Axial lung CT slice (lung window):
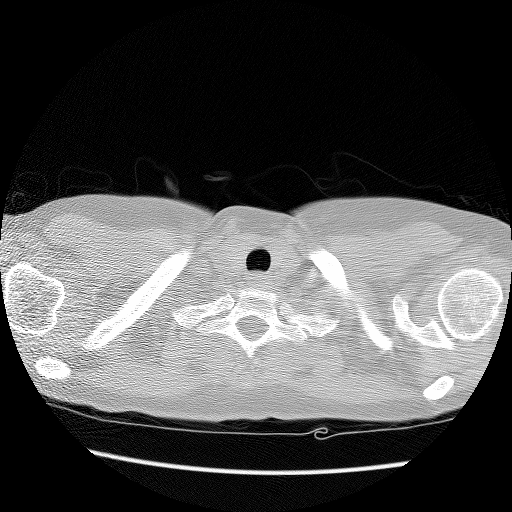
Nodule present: no